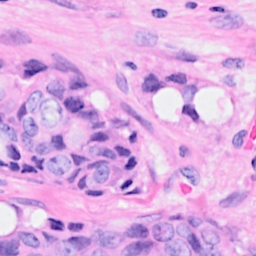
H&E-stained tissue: Breast